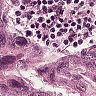
Metastatic tissue present: yes